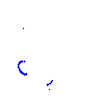
Particle: proton